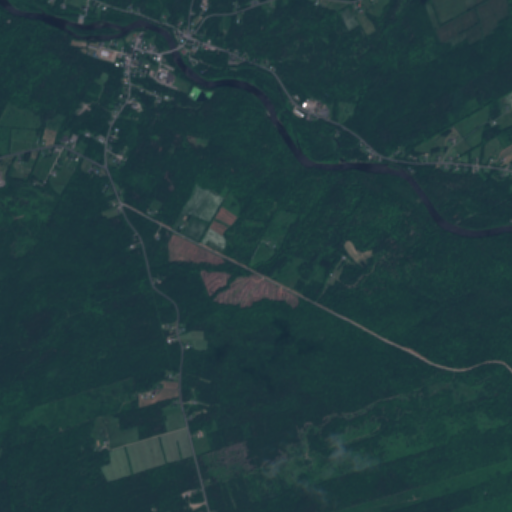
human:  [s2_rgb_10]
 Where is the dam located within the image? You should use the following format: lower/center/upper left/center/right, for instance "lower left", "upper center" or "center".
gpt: The dam is located in the upper right of the image.
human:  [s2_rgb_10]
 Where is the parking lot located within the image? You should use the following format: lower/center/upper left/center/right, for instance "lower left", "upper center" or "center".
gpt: The parking lot is located in the upper left of the image.
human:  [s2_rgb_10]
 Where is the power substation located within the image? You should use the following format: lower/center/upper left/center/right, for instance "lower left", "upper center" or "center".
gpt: The power substation is located in the lower center of the image.
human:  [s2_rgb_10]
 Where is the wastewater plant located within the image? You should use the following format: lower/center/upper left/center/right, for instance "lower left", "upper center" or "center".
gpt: The wastewater plant is located in the upper center of the image.
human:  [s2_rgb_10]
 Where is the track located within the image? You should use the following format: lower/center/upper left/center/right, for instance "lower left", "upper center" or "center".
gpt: There is no track in the image.